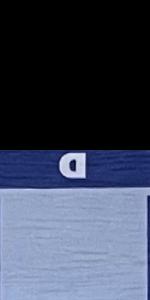
Label: Empty